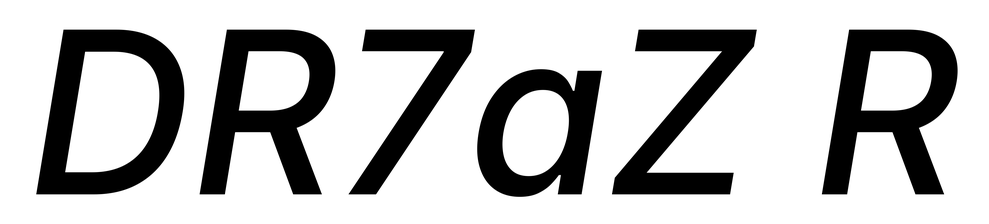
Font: Inter-Italic_Medium_Italic